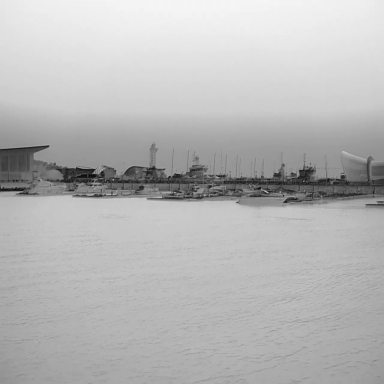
There are 20 objects shown in the infrared image, including seven canoes, 11 container_ships, and two liners.